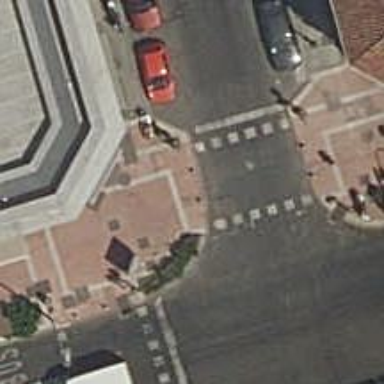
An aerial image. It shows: Road with traffic signals at crossing.